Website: home-depot
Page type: orders-overview
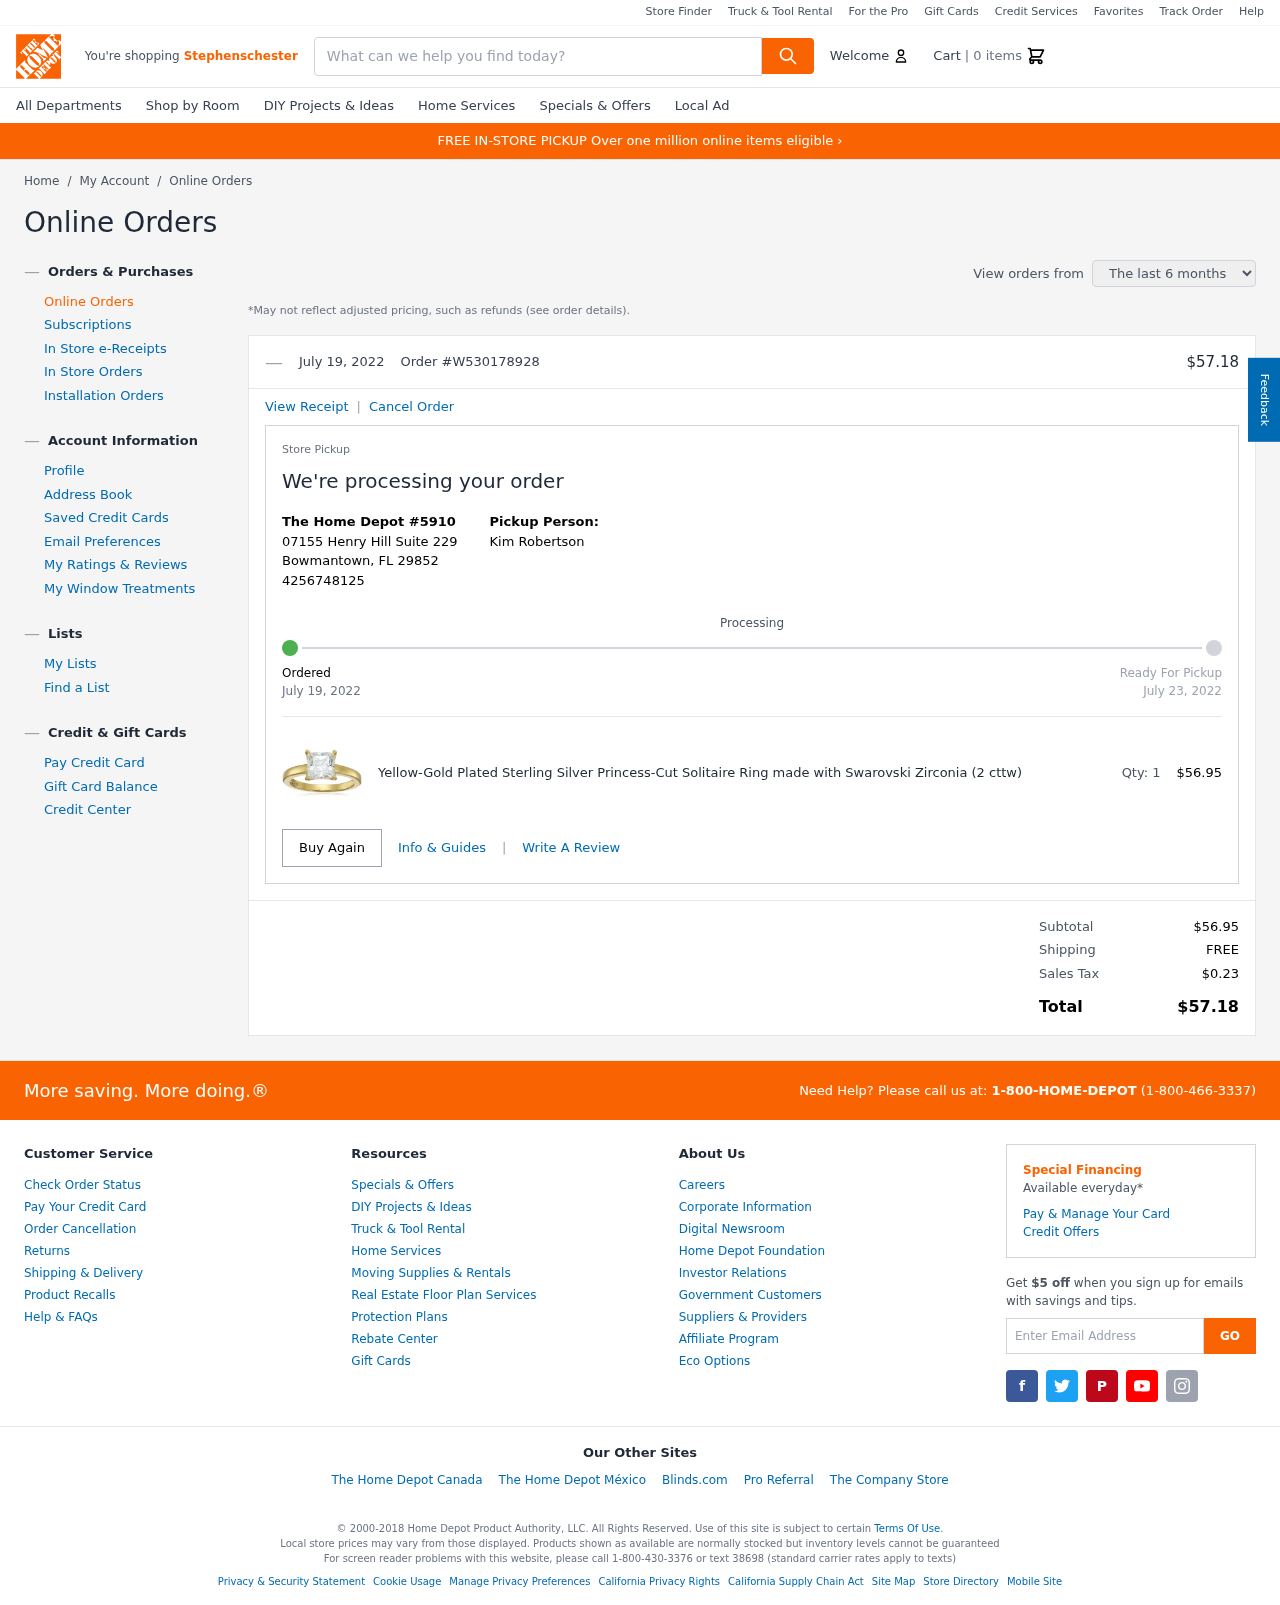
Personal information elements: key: PII_CITY
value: Stephenschester
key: PII_FULLNAME
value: Kim Robertson
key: PII_LOCATION1_CITY_STATE_ZIP
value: Bowmantown, FL 29852
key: PII_LOCATION1_STREET
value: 07155 Henry Hill Suite 229
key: PII_PHONE
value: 4256748125
Product elements: key: PRODUCT1_NAME
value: Yellow-Gold Plated Sterling Silver Princess-Cut Solitaire Ring made with Swarovski Zirconia (2 cttw)
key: PRODUCT1_PRICE
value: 56.95
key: PRODUCT1_QUANTITY
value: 1
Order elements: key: ORDER_NUM_ITEMS
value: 0
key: ORDER_DATE
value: July 19, 2022
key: ORDER_ID
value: W530178928
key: ORDER_TOTAL
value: $57.18
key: ORDER_DELIVERY_DATE
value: July 23, 2022
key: ORDER_SUBTOTAL
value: $56.95
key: ORDER_SHIPPING_COST
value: FREE
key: ORDER_TAX
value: $0.23
Search elements: key: HEADER_SEARCH
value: What can we help you find today?